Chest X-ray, AP view. Patient: 64 years old, sex M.
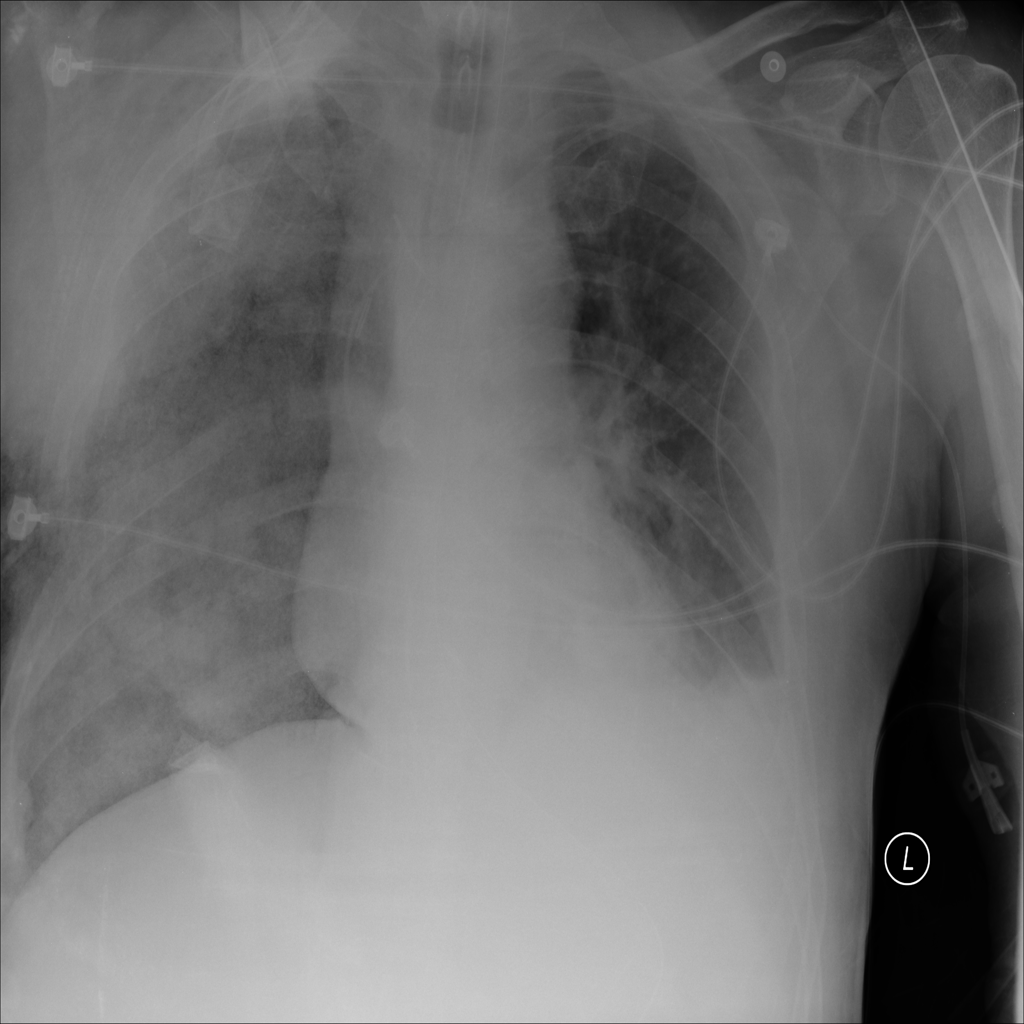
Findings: Consolidation, Effusion